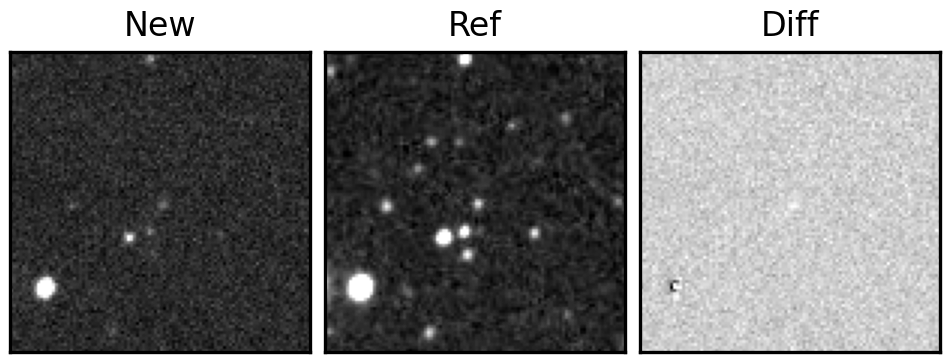
Label: real